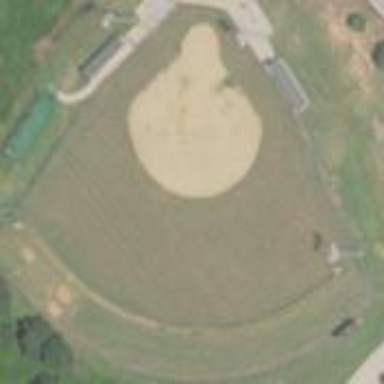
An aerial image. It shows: Grassy pitch designated for softball leisure sports.